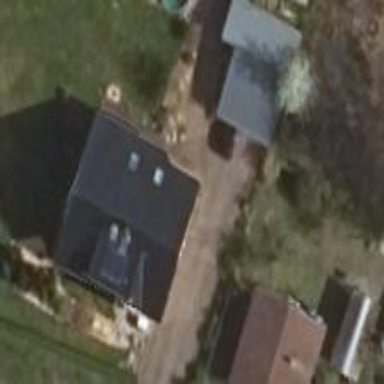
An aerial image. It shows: Gabled roof on residential building.